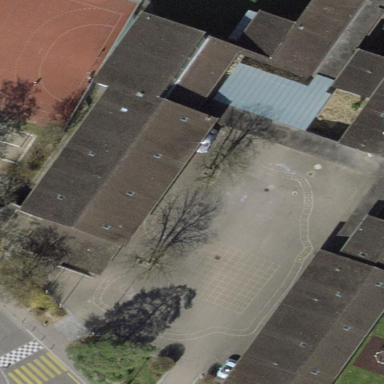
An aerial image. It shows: School building.